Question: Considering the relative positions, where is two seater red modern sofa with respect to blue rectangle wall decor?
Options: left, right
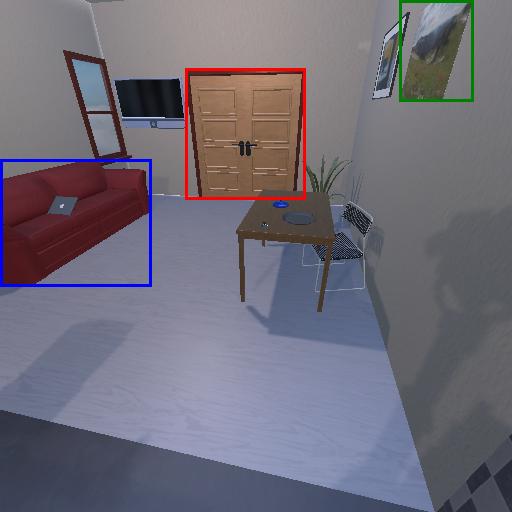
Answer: left